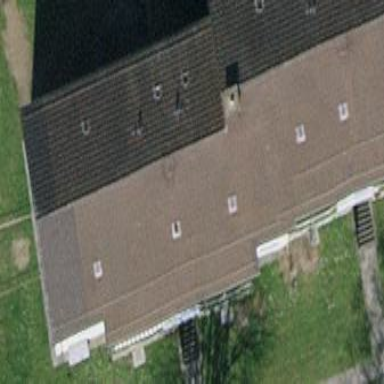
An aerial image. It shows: Gabled roof made of roof tiles on apartment building.